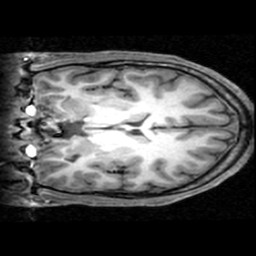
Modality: T1w
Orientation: coronal
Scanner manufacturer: ge
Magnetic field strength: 3 T
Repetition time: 0.009036 s
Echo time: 0.00184 s